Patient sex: F
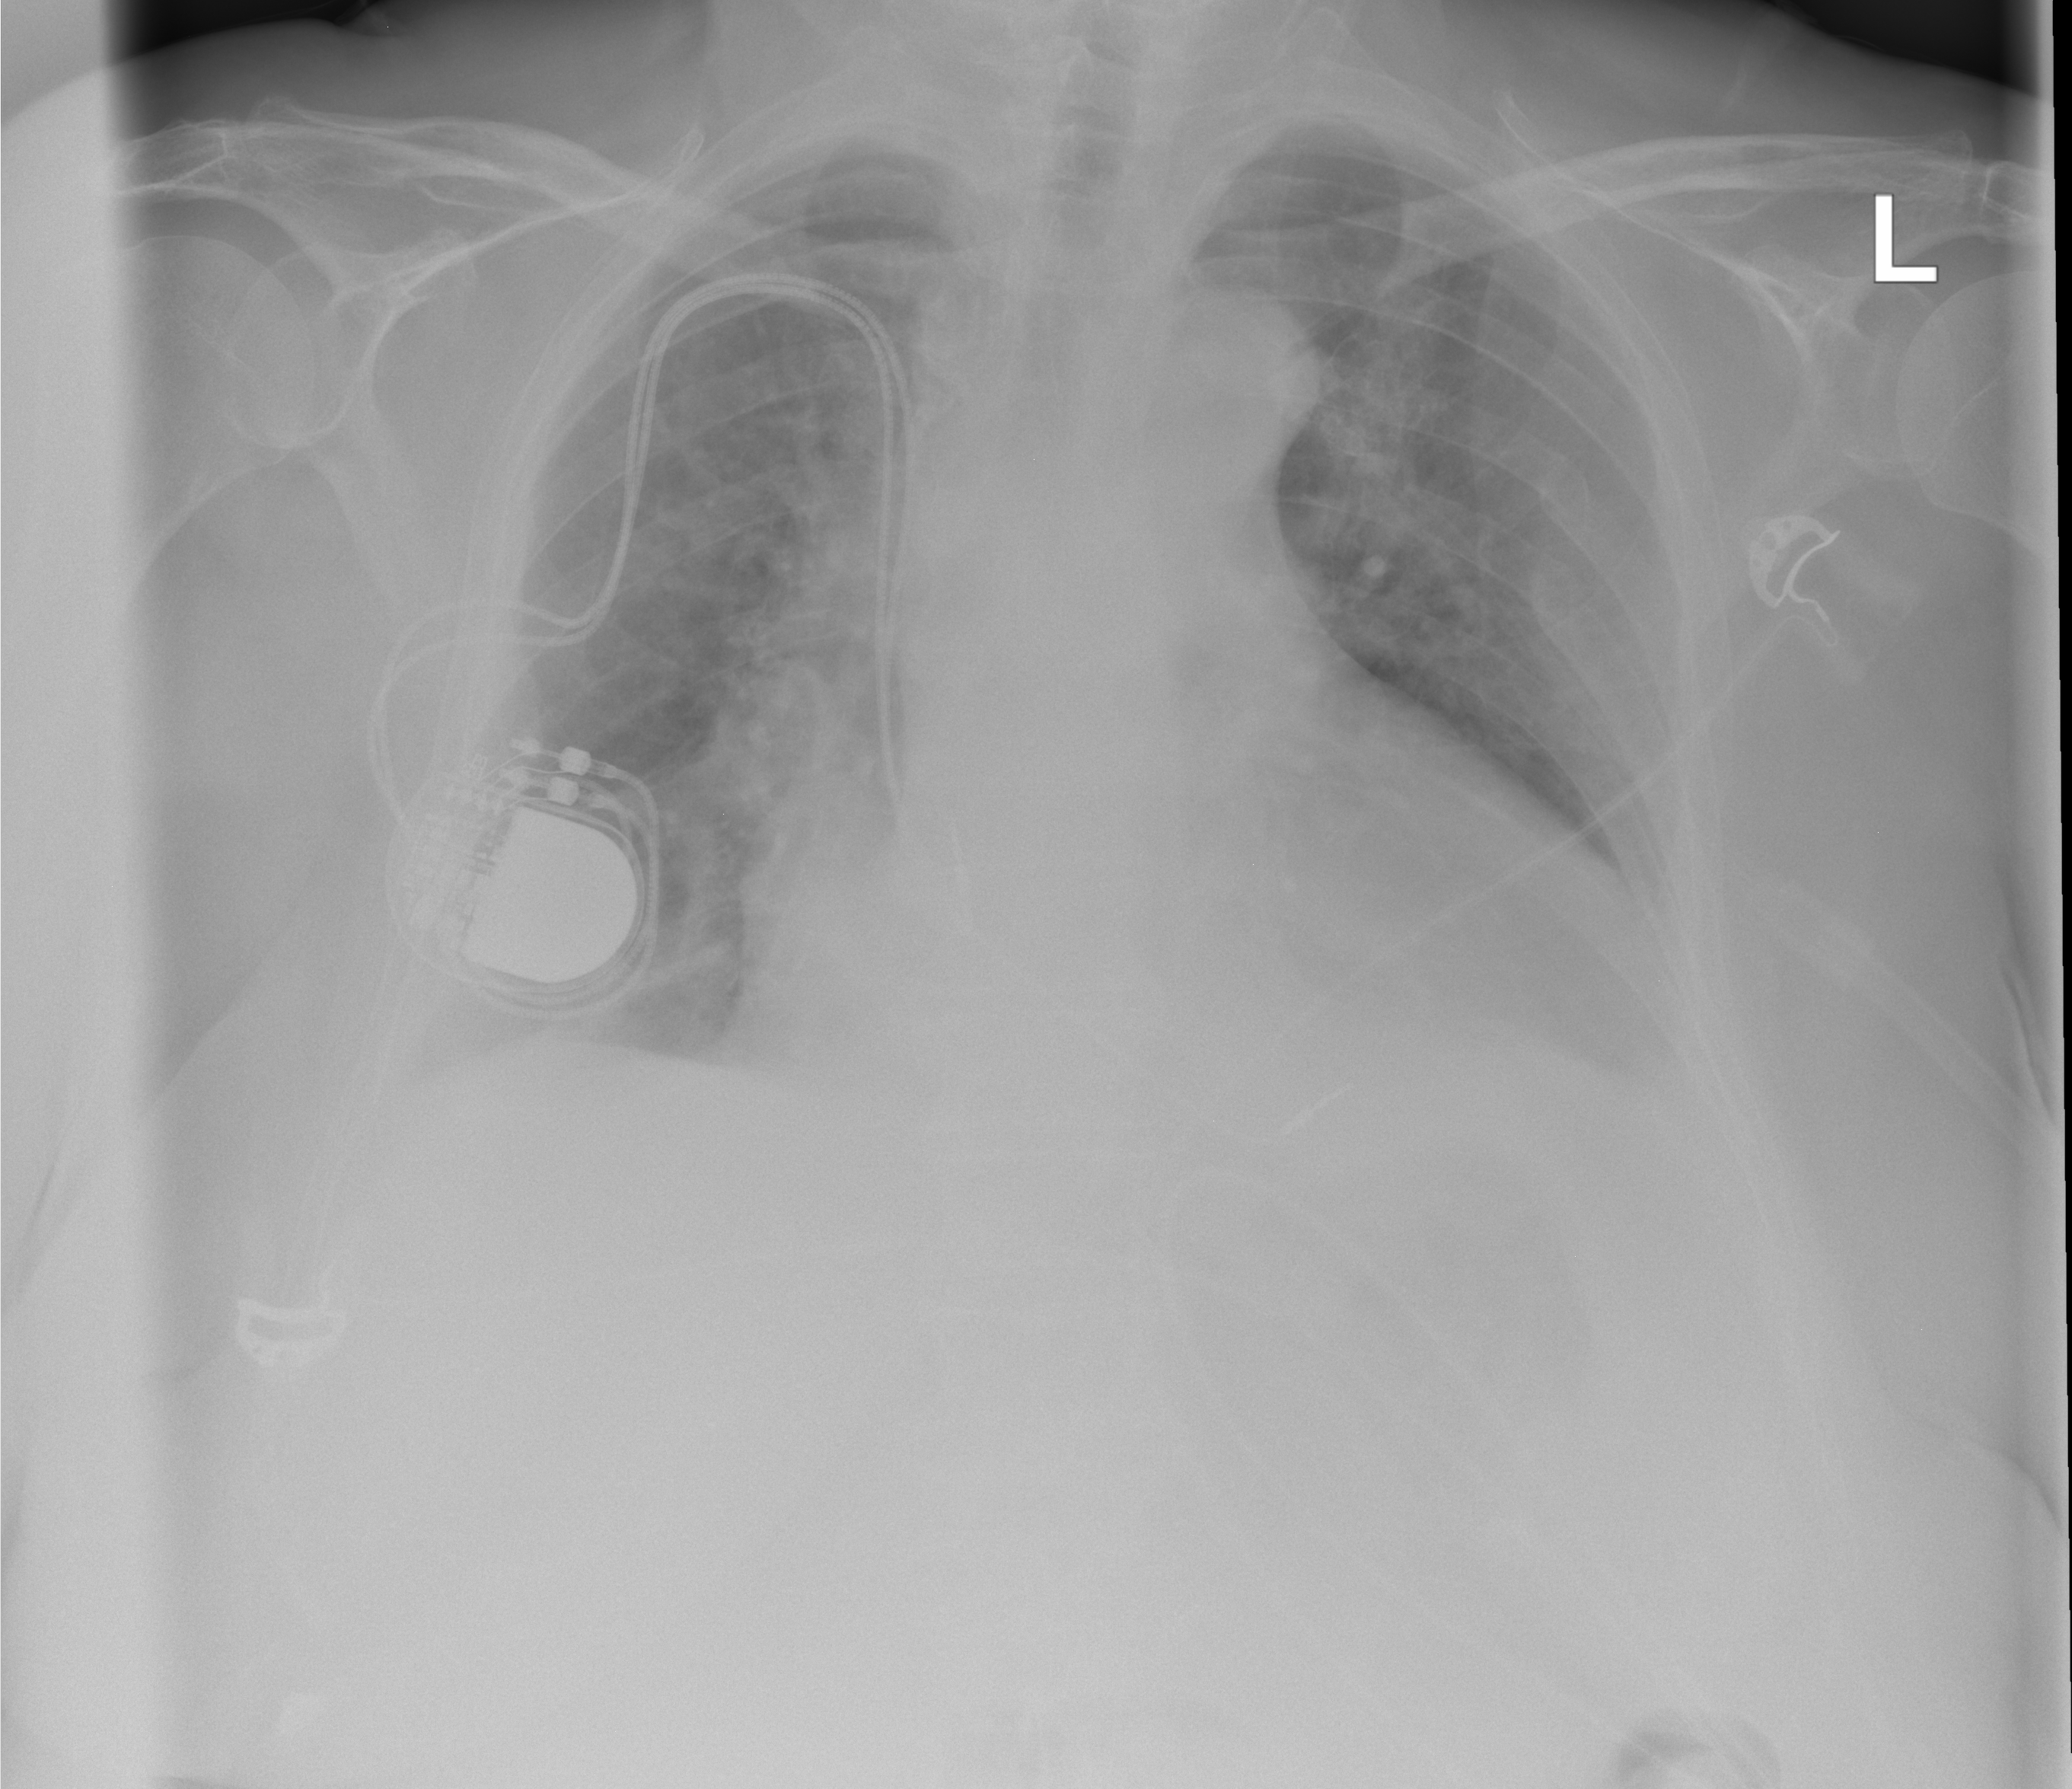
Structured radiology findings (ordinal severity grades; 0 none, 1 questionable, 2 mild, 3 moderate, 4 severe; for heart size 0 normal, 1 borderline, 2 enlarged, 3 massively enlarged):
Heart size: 2
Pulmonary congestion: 1
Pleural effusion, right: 1
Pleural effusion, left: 1
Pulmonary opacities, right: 1
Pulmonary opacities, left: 0
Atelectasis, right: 1
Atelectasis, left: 1